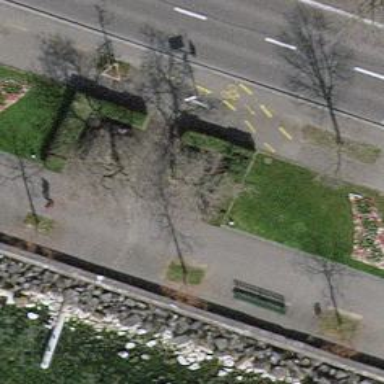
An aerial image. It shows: Bench for seating.